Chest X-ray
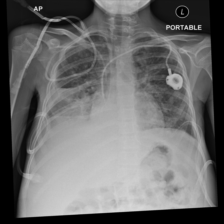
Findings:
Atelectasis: negative
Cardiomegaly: negative
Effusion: negative
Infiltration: negative
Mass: positive
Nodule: negative
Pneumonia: negative
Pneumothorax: negative
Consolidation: negative
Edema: negative
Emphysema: negative
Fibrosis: negative
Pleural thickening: negative
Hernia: negative